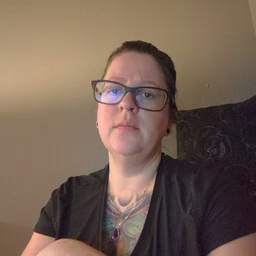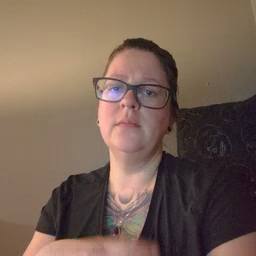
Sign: before